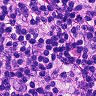
Metastatic tissue present: no